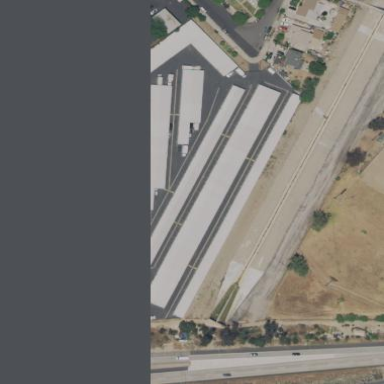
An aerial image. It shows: Warehouse building used for warehousing.